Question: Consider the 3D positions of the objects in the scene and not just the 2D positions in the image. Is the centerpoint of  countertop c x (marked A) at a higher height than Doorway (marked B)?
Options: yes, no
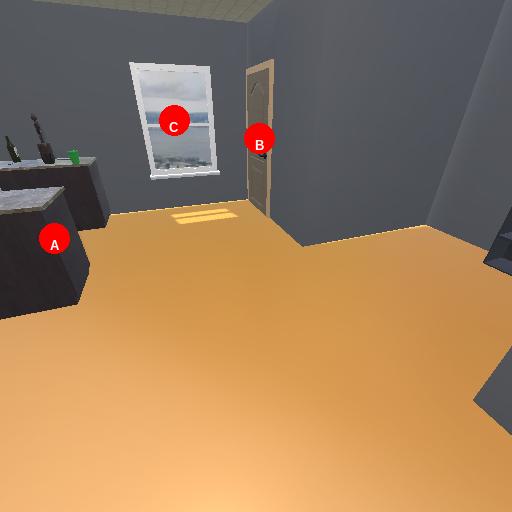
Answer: yes